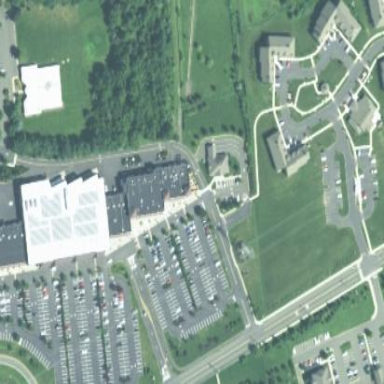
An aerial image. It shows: Mall building.